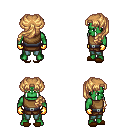
a pixel art fantasy rpg character, male body template, orc, green skin, leather chest armor, teal pants, light blonde princess hairstyle, gold gloves, brown slippers, four views (front, back, left, right), 2x2 character sprite sheet, small pixel art, hard edges, no anti-aliasing